Question: I have node, mongodb and redis installed on my machine (mac) and am trying to test this app <URL> with the following instructions
'''
Install and run MongoDB
Install and run Redis.io
Edit config.js if you are running MongoDB or Redis.io from another machine or non-default port
Start server by typing "node server.js"
'''
Never having used node or express before and naively assuming that running 'node server.js' would be enough to get everything started, I did it, but it said
'''
![Error: Cannot find module 'express'][1]
'''
This is the directory of the app

This is the package.json file. Is there something more that I have to do to get this running on a local machine?
'''
{
"name":"YOUR-PROJECT-NAME",
"description":"YOUR PROJECT DESCRIPTION",
"author":"YOUR NAME <your@emailaddress.com>",
"version":"0.0.1",
"dependencies":{
"connect":">=2.1.2",
"express":"2.x.x",
"connect-redis" : ">=1.3.0",
"jade":">=0.24.0",
"ejs" : ">=0.7.1",
"mongoose":">=2.5.14",
"socket.io":">=0.9.5",
"connect-assetmanager":">=0.0.27",
"connect-assetmanager-handlers" : ">=0.0.18"
},
"devDependencies":{
"vows":">=0.6.2",
"mocha":">=1.0.1",
"should":">=0.6.1",
"request":">=2.9.x",
"soda":">=0.2.5"
},
"engine":"node >= 0.6.12"
}
'''
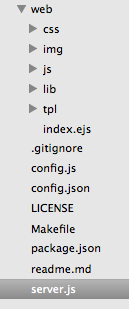
Answer: Run this command from your project dir
> $ npm install